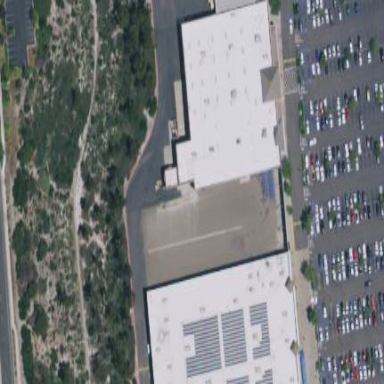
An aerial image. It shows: Commercial building.